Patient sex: M
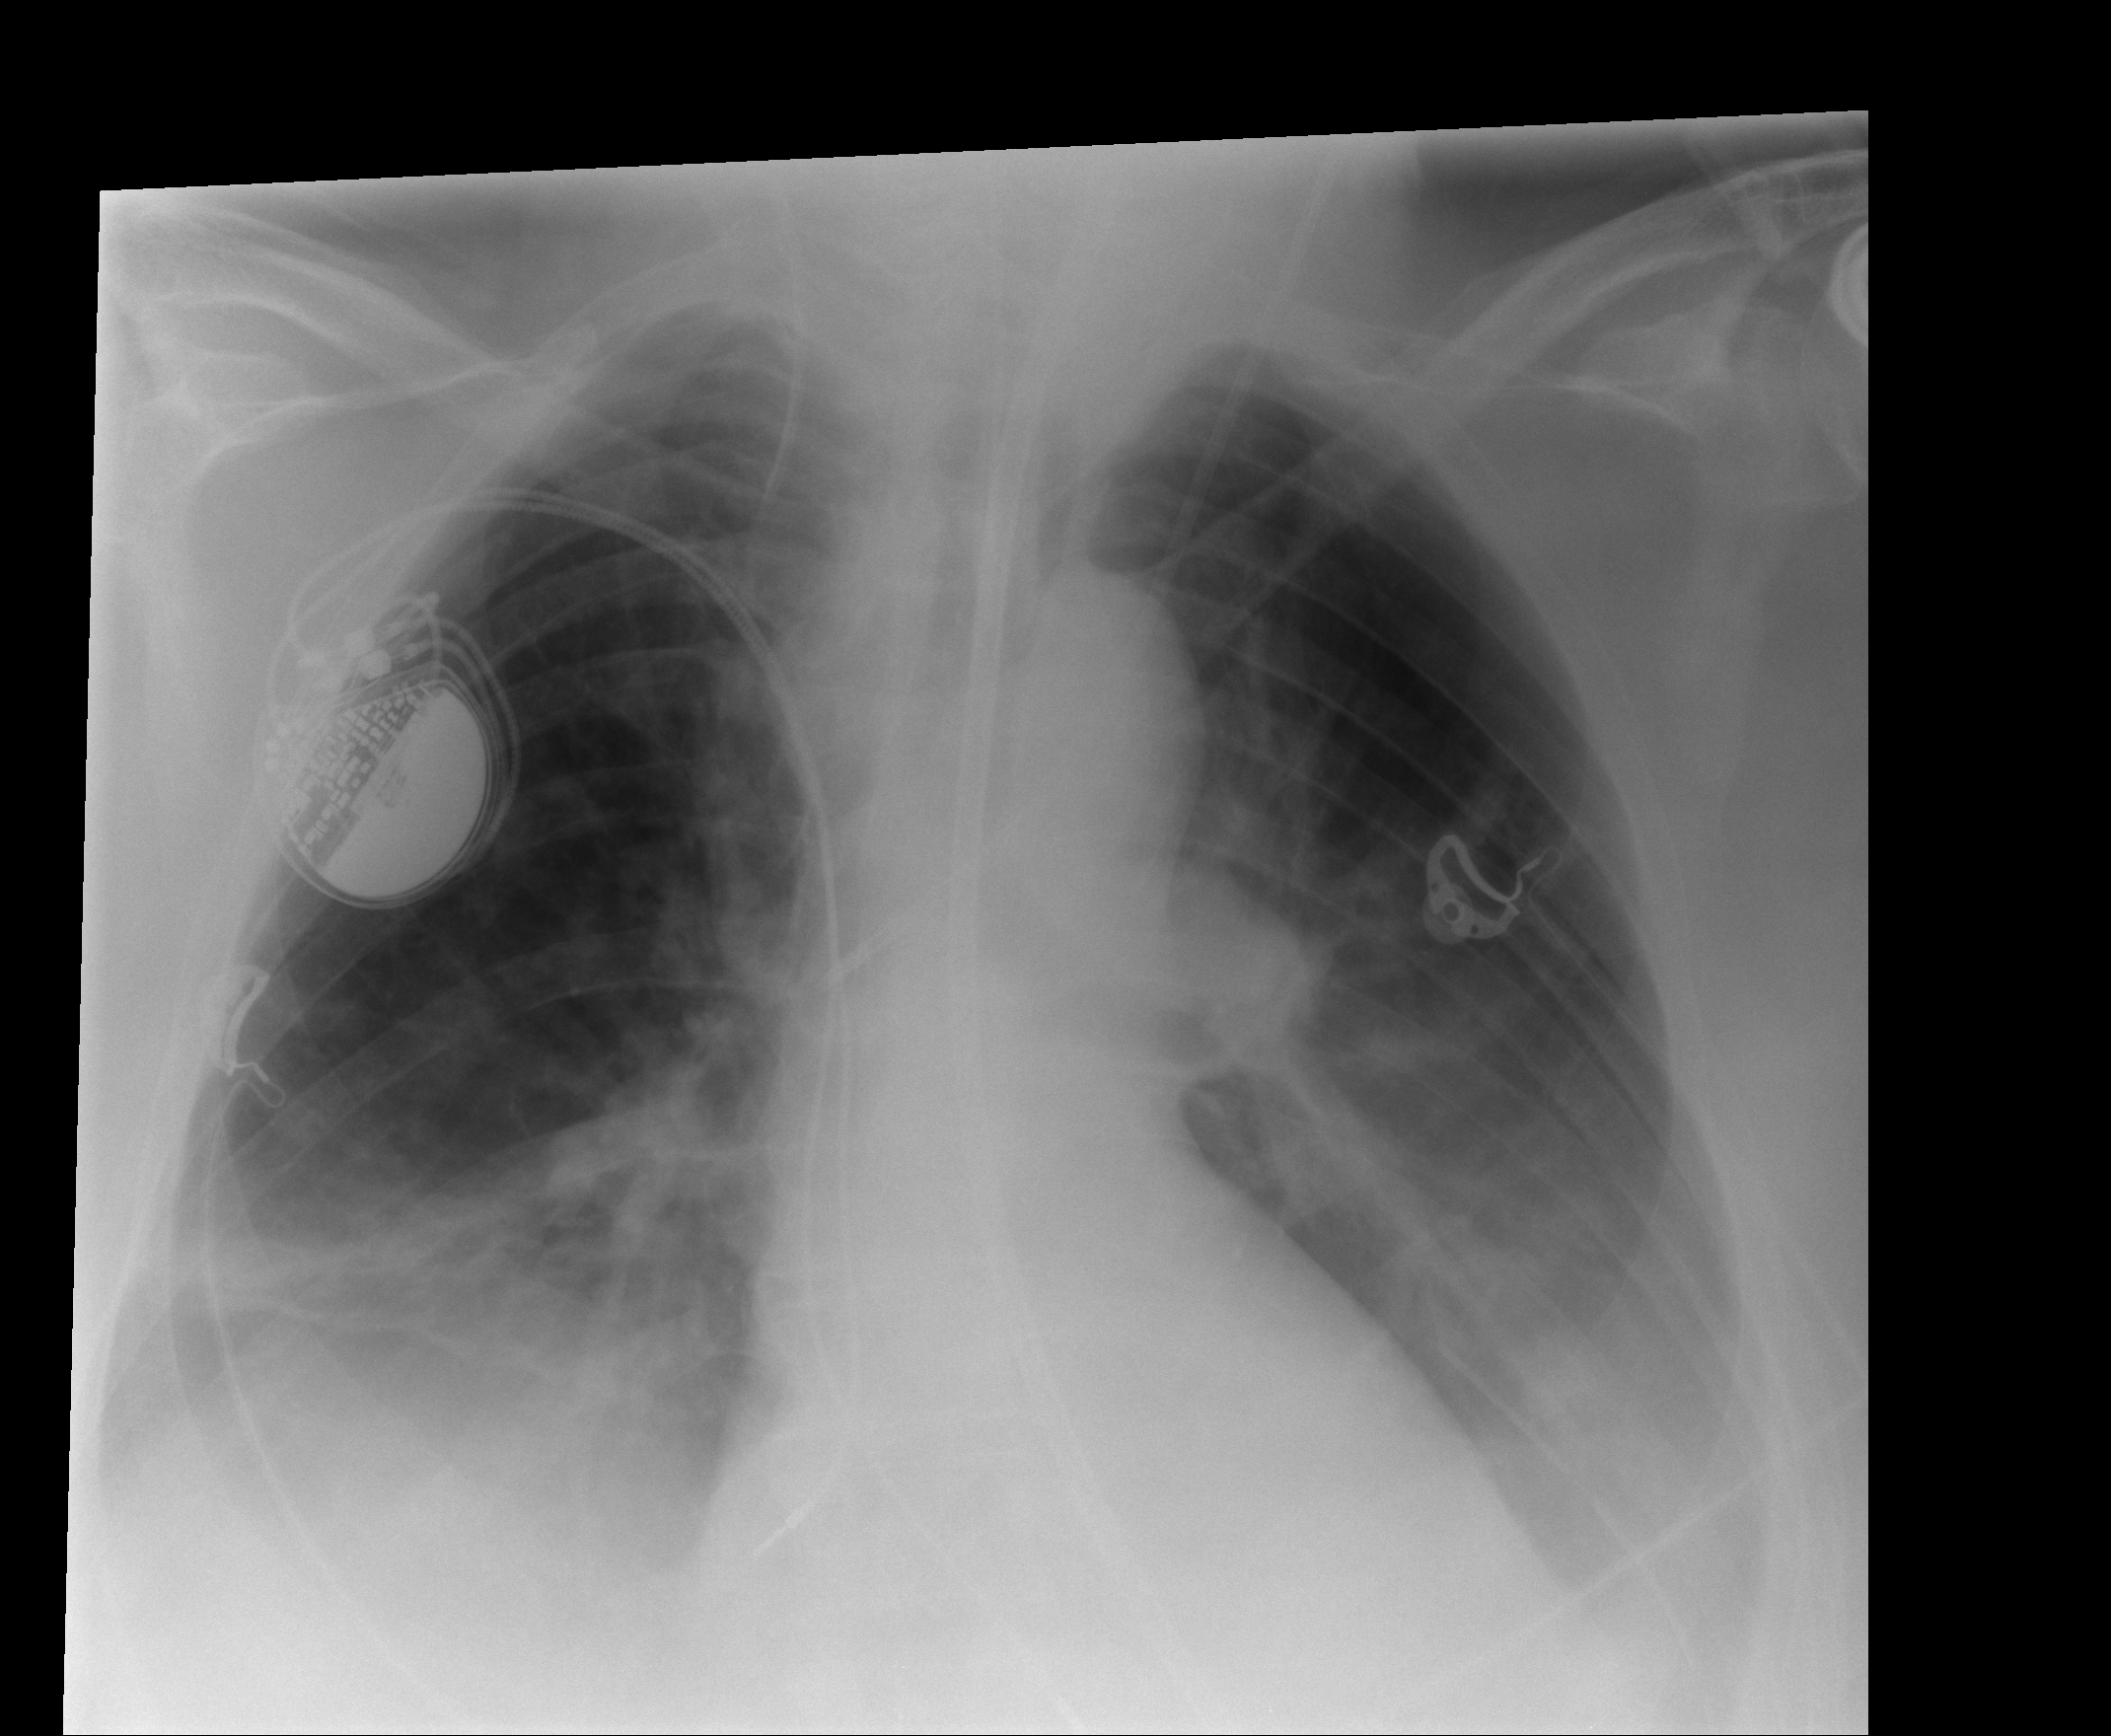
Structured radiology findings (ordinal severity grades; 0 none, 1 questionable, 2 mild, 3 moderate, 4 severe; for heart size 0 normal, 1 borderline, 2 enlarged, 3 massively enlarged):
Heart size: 0
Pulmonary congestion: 1
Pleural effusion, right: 3
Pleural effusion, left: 2
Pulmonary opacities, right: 0
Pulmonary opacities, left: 1
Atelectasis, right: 2
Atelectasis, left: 2